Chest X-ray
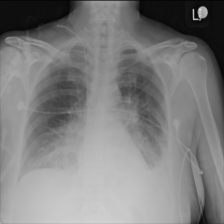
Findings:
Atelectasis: negative
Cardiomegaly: negative
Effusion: negative
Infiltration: negative
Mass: negative
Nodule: negative
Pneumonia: negative
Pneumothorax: negative
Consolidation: positive
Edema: negative
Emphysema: negative
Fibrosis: negative
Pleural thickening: negative
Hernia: negative